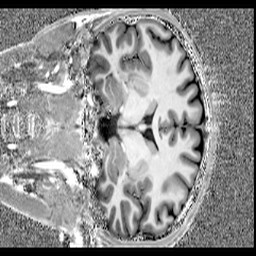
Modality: T1w
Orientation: coronal
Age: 28
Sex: male
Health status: healthy
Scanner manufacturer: siemens
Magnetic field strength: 7 T
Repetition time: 4.3 s
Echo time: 0.00227 s